Question: Is it possible to resize the RootViewController in SplitViewController? I am looking for an effect like the image below. On the left hand side, the orange gradient bar will be the RootViewController. If it's not possible, what are my alternatives? Should I just make the entire screen a large ViewController with and add a subview on the left end?
Thanks!

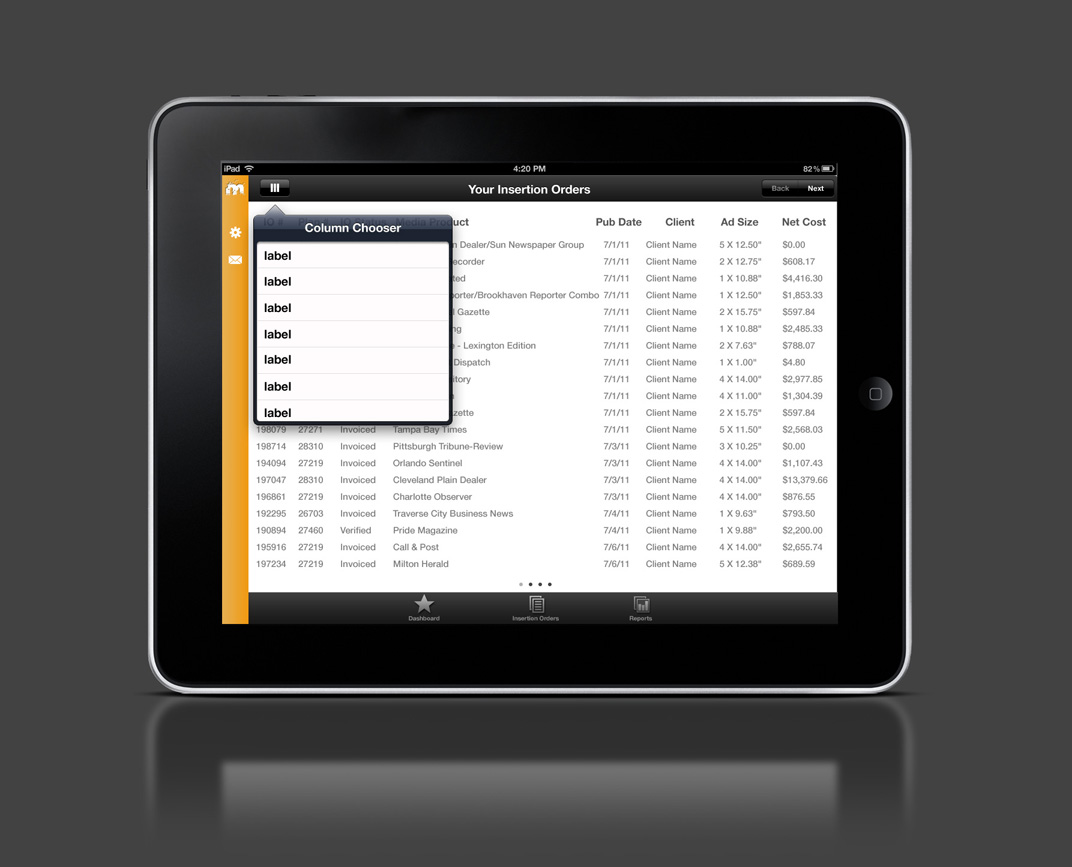
Answer: Try using <URL>.